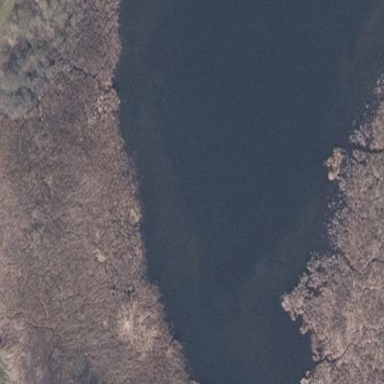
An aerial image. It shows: Pond surrounded by natural water.